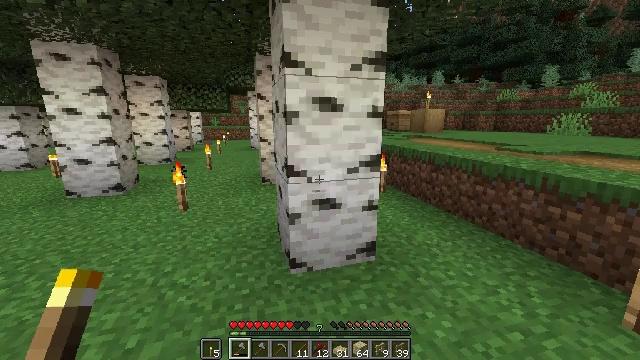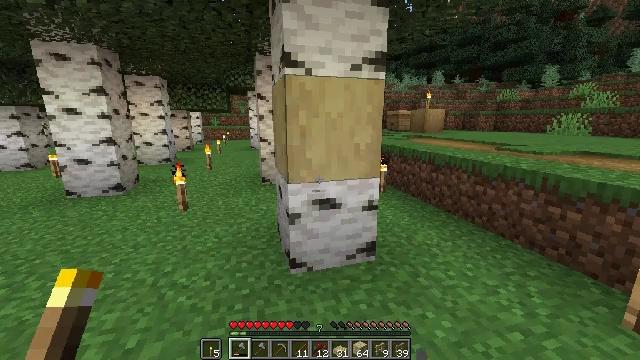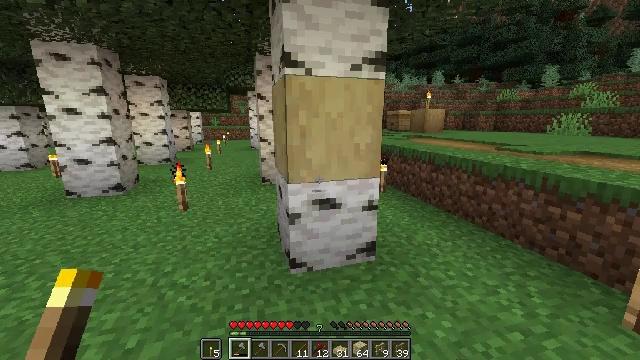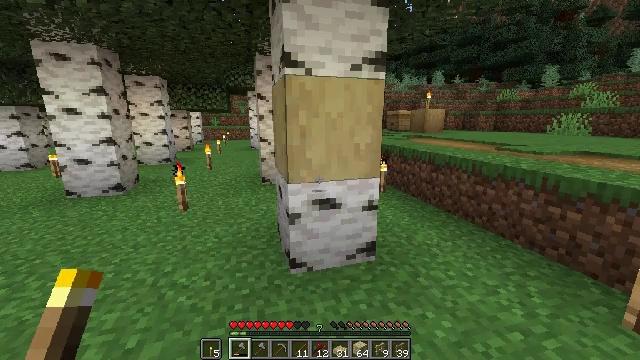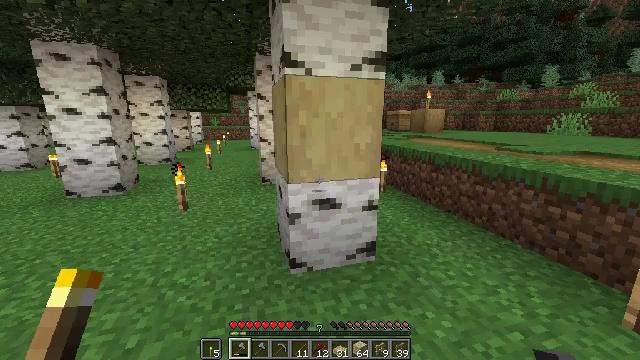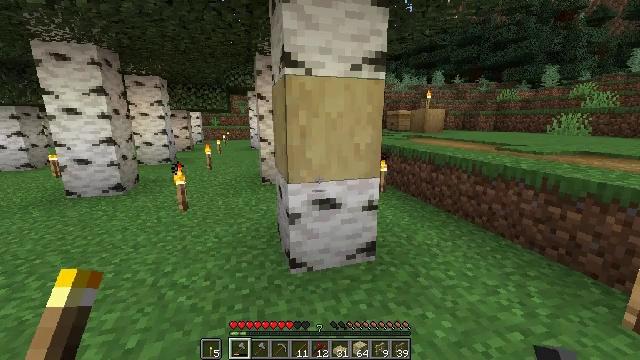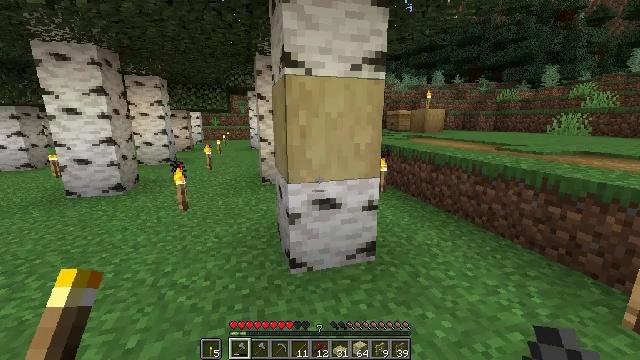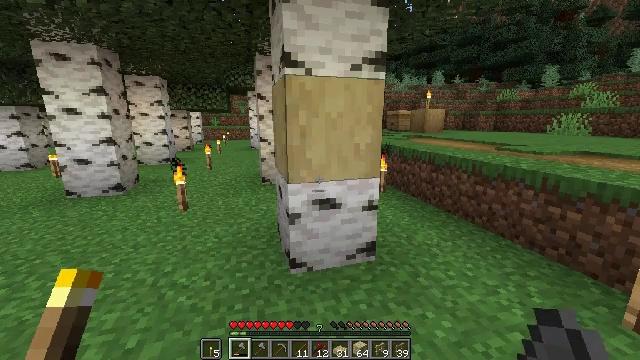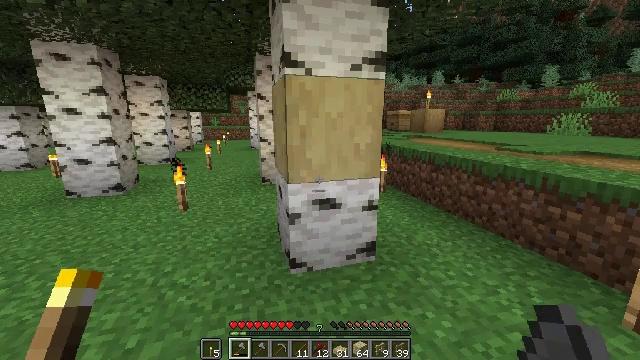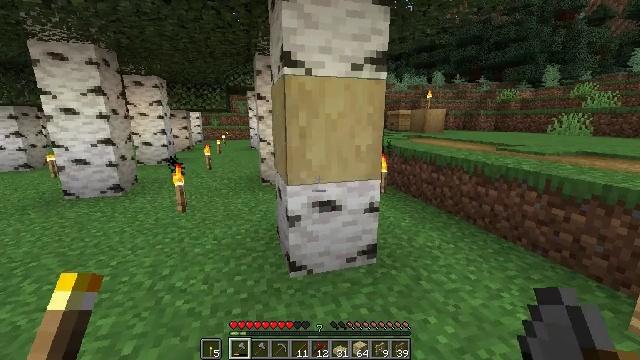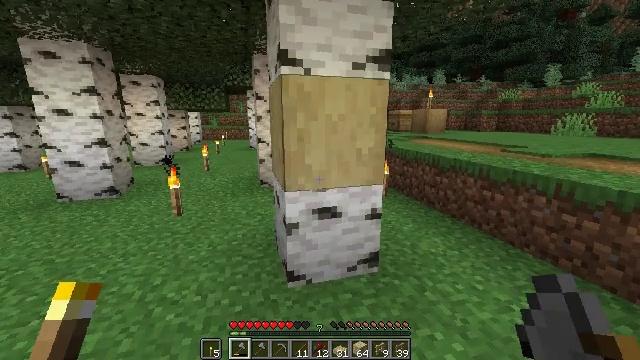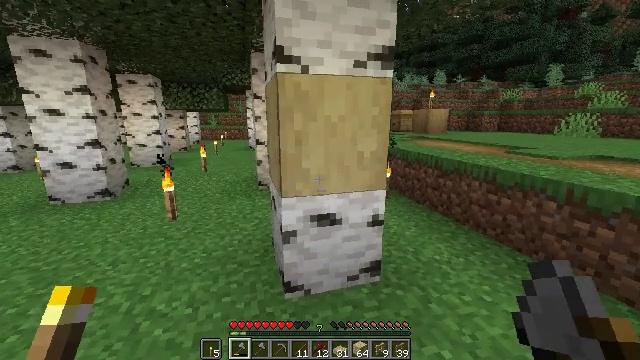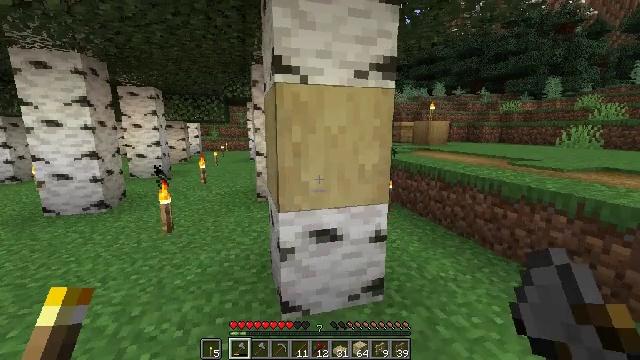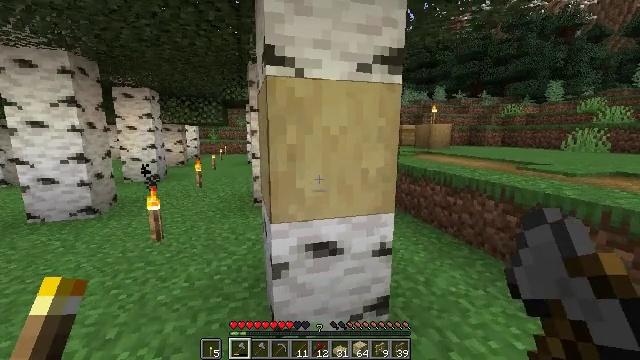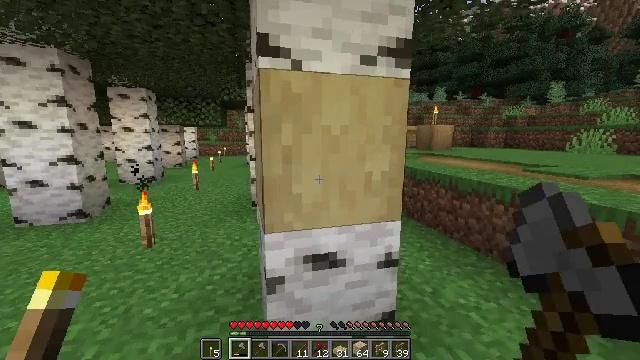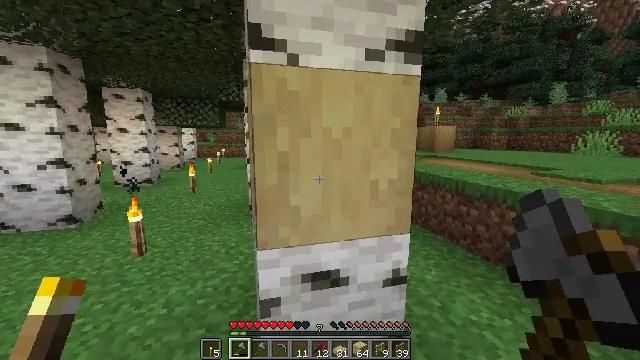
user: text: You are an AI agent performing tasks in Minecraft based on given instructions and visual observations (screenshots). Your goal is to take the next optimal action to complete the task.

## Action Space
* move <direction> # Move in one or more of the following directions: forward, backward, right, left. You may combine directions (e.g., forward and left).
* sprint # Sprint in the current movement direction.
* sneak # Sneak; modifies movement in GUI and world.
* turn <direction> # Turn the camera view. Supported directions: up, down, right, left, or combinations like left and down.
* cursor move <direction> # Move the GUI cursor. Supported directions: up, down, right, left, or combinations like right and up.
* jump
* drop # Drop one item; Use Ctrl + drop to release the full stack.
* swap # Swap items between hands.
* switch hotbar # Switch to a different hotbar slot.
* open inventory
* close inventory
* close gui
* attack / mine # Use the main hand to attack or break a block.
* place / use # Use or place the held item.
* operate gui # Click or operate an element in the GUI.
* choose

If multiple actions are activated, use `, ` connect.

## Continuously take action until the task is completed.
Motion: motion action
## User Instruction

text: Break the stripped birch log for wood.
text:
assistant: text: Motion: no_op
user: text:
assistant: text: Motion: no_op
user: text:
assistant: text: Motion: no_op
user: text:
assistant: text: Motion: no_op
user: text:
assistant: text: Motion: no_op
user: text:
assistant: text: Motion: no_op
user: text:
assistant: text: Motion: no_op
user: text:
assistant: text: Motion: no_op
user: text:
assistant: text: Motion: move forward
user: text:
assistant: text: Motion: move forward
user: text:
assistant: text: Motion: move forward
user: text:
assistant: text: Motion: move forward, turn up
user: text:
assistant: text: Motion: move forward
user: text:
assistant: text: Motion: move forward
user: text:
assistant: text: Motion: no_op
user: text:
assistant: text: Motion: no_op
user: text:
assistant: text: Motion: attack / mine
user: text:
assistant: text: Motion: attack / mine
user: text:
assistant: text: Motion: attack / mine
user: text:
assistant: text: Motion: attack / mine
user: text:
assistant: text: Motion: attack / mine
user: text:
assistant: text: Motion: attack / mine
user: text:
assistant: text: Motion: no_op
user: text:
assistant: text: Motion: turn left and down
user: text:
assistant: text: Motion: turn left and down
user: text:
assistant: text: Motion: turn left and down
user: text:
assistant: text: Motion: no_op
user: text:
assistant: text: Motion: no_op
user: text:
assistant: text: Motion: no_op
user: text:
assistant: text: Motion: no_op